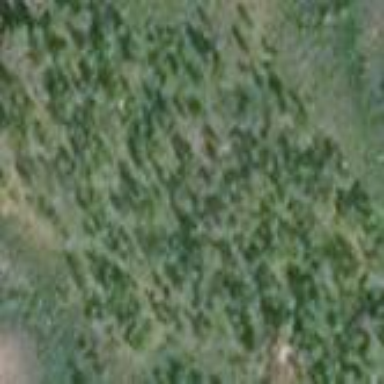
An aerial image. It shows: Forest area.